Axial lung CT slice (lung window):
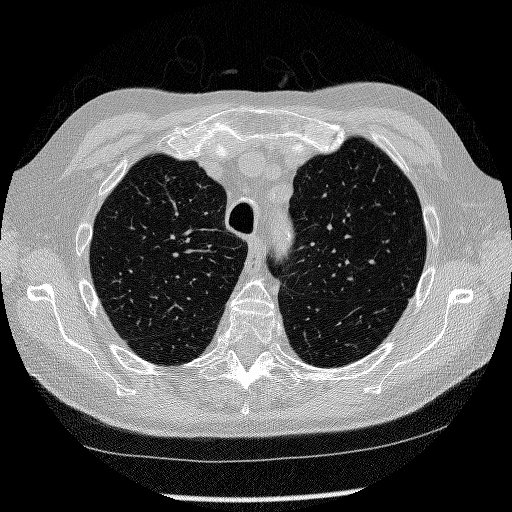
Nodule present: no